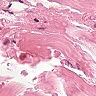
Metastatic tissue present: no